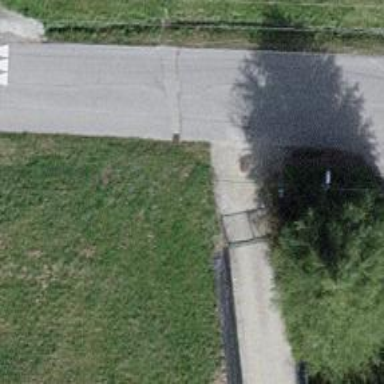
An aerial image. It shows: Gate.